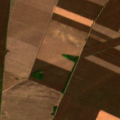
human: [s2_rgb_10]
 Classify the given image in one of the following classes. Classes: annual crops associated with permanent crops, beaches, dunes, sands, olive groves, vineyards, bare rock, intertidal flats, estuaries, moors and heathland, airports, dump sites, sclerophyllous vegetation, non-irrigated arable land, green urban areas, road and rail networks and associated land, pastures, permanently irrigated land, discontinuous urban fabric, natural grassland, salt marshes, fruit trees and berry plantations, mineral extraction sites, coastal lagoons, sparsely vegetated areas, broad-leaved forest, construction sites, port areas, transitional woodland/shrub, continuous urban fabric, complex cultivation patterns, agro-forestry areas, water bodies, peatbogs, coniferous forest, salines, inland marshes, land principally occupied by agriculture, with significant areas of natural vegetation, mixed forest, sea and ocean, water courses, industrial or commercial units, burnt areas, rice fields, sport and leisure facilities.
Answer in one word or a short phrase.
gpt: non-irrigated arable land